Question: When i scroll the tableview gives this type of overlapping
I write the below code in CellForRow AtIndexPath method,I create tableview programatically...
'''
-(UITableViewCell *)tableView:(UITableView *)tableView cellForRowAtIndexPath:(NSIndexPath *)indexPath{
static NSString *CellIdentifier = @"cell";
UITableViewCell *cell = [tableView dequeueReusableCellWithIdentifier:CellIdentifier];
if (!cell) {
cell = [[UITableViewCell alloc]initWithStyle:UITableViewCellStyleValue1 reuseIdentifier:CellIdentifier];
cell.selectionStyle = UITableViewCellSelectionStyleNone;
}
NSDictionary *info = [ASSETHELPER getGroupInfo:_groupArray[indexPath.row]];
UIImageView *view;
if (indexPath.row % 2) {
view=[[UIImageView alloc]initWithImage:[UIImage imageNamed:@"dark_bg"]];
}else{
view=[[UIImageView alloc]initWithImage:[UIImage imageNamed:@"light_bg"]];
}
cell.backgroundView=view;
UIImageView *imgView=[[UIImageView alloc] initWithFrame:CGRectMake(10, 10, 50, 50)];
imgView.backgroundColor=[UIColor clearColor];
[imgView.layer setCornerRadius:25];
[imgView.layer setMasksToBounds:YES];
[imgView.layer setBorderColor:[UIColor whiteColor].CGColor];
[imgView setImage:[info objectForKey:@"thumbnail"]];
[cell.contentView addSubview:imgView];
UILabel *label=[[UILabel alloc]initWithFrame:CGRectMake(80, 20, 200, 30)];
[label setText:[info objectForKey:@"name"]];
[cell.contentView addSubview:label];
return cell;
'''
}
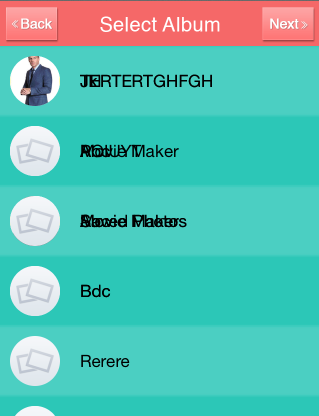
Answer: Try this code .You have used dequeueReusableCellWithIdentifier:
'''
NSString *CellIdentifier = [NSString stringWithFormat:@"Cell %d",indexPath.row];
UITableViewCell *cell=[self.tableView cellForRowAtIndexPath:indexPath];
if (cell == nil)
{
cell = [[UITableViewCell alloc]initWithStyle:UITableViewCellStyleDefault reuseIdentifier:CellIdentifier];
}
'''